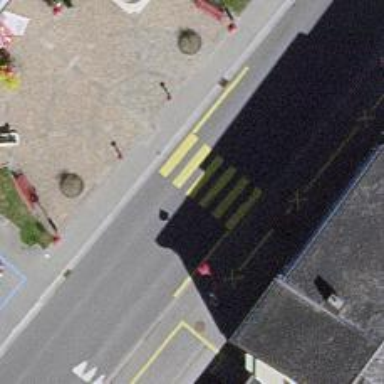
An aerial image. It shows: Marked crossing on the road.